Question: How to left join two tables, selecting from second table only the first row?

My question is a follow up of:
<URL>
I used the query suggested in that thread.
'''
CREATE TABLE table1(
id INT NOT NULL
);
INSERT INTO table1(id) VALUES (1);
INSERT INTO table1(id) VALUES (2);
INSERT INTO table1(id) VALUES (3);
GO
CREATE TABLE table2(
id INT NOT NULL
, category VARCHAR(1)
);
INSERT INTO table2(id,category) VALUES (1,'A');
INSERT INTO table2(id,category) VALUES (1,'B');
INSERT INTO table2(id,category) VALUES (1,'C');
INSERT INTO table2(id,category) VALUES (3,'X');
INSERT INTO table2(id,category) VALUES (3,'Y');
GO
------------------
SELECT
table1.*
,FirstMatch.category
FROM table1
CROSS APPLY (
SELECT TOP 1
table2.id
,table2.category
FROM table2
WHERE table1.id = table2.id
ORDER BY id
)
AS FirstMatch
'''
However, with this query, I get inner join results. I want to get left join results. The tabel1.id in desired results should have '2' with NULL. How to do it?
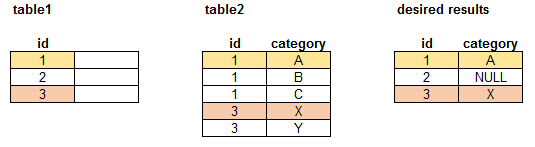
Answer: Following the comment of <URL> this does the job:
change 'CROSS APPLY' to 'OUTER APPLY'